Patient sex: F
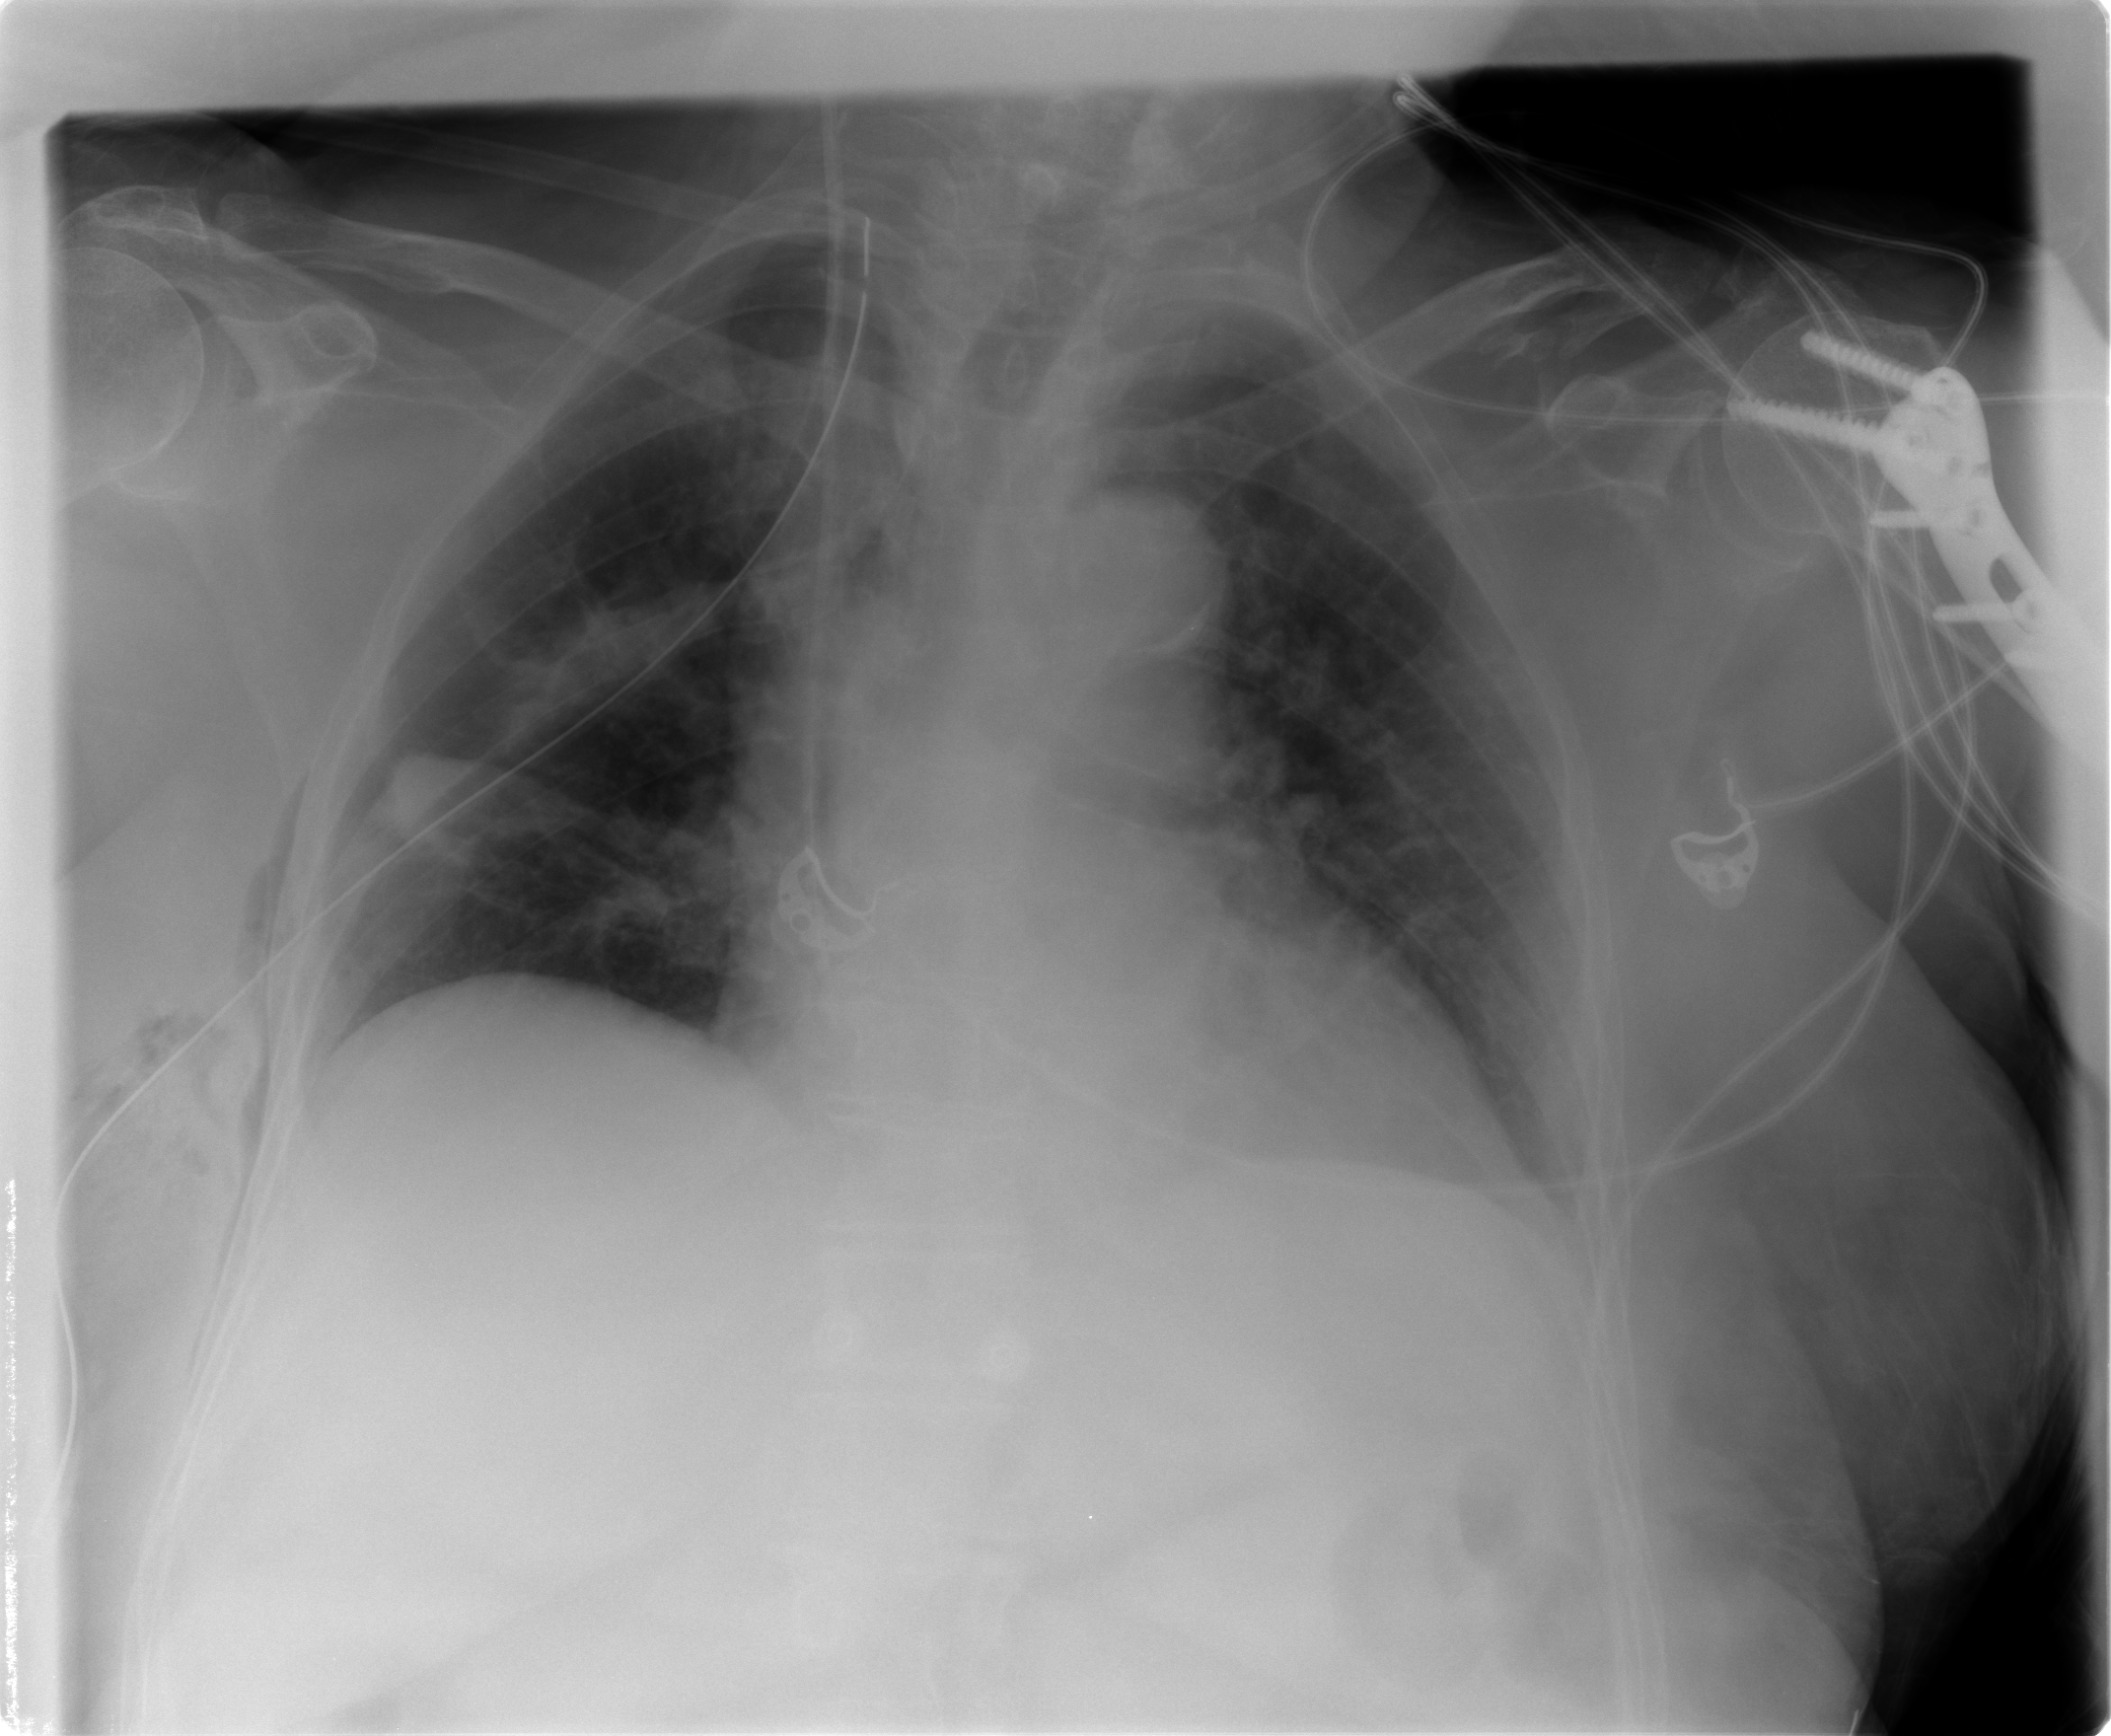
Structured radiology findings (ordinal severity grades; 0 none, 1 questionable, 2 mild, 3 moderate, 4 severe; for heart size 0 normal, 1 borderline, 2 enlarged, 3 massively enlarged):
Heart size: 1
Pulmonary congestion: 2
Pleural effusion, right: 0
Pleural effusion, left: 0
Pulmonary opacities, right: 0
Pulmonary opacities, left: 0
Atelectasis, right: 0
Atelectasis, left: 0